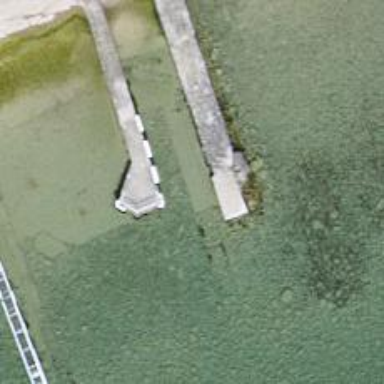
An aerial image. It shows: Man-made pier.